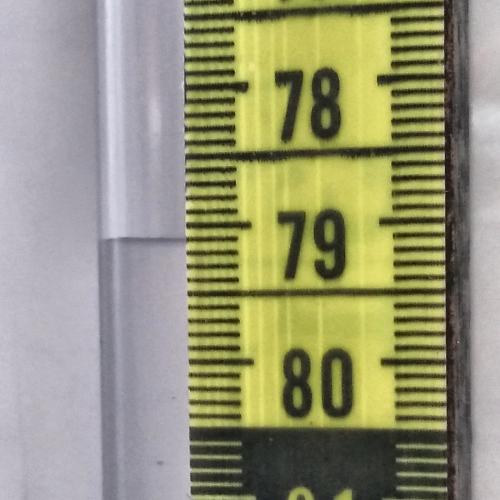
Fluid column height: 79.1 cm